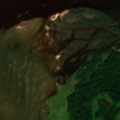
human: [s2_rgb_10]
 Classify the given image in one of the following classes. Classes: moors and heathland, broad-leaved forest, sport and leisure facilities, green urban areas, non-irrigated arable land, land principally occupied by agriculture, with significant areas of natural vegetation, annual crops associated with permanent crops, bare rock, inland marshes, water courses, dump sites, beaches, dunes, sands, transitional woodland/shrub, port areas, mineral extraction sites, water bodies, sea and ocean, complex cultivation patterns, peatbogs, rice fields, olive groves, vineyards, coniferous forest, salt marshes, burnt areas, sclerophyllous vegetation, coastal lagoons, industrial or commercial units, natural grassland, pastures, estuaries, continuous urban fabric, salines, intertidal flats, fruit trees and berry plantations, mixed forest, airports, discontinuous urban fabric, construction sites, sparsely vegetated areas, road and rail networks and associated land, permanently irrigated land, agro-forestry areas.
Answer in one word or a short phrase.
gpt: broad-leaved forest, mixed forest, transitional woodland/shrub, salt marshes, water courses, sea and ocean